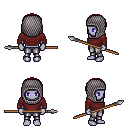
a pixel art fantasy rpg character, female body template, dark elf, purple skin, maroon long-sleeve shirt, metal pants, red plain hairstyle, chain hood, spear, four views (front, back, left, right), 2x2 character sprite sheet, small pixel art, hard edges, no anti-aliasing